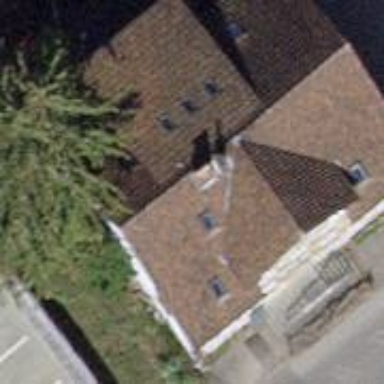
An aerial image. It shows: Detached building with gabled roof.